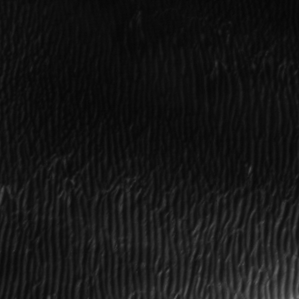
Label: frost